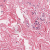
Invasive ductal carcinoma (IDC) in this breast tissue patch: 0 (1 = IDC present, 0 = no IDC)